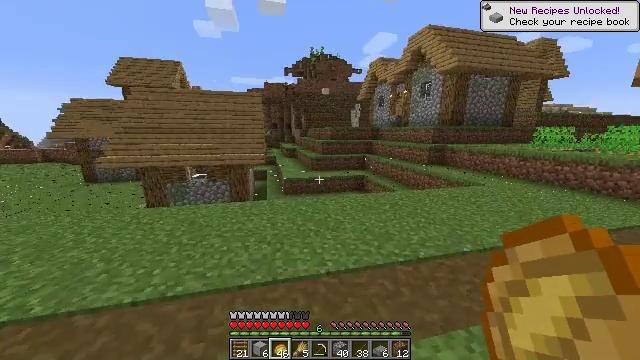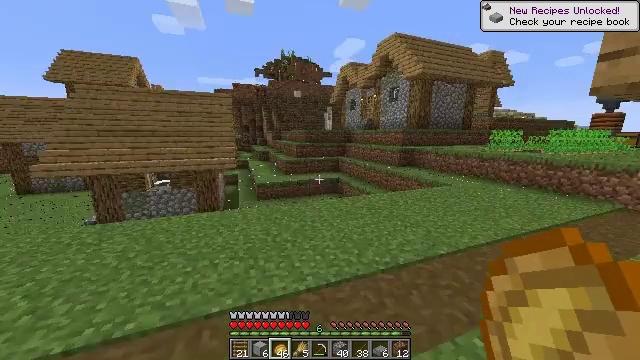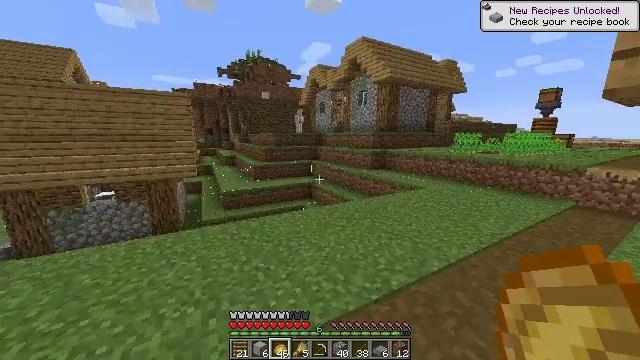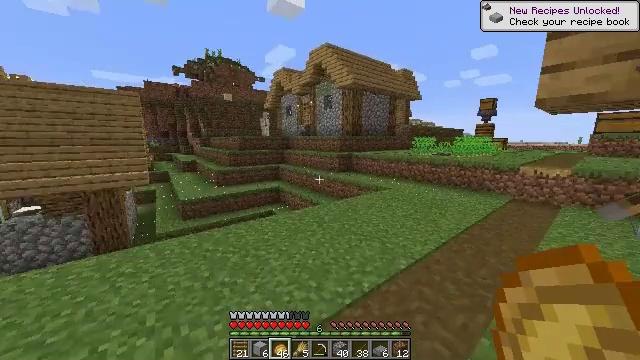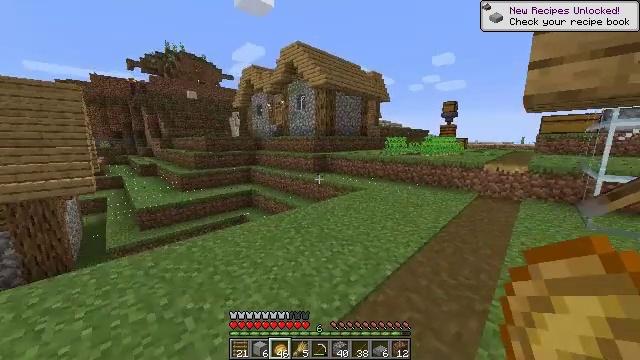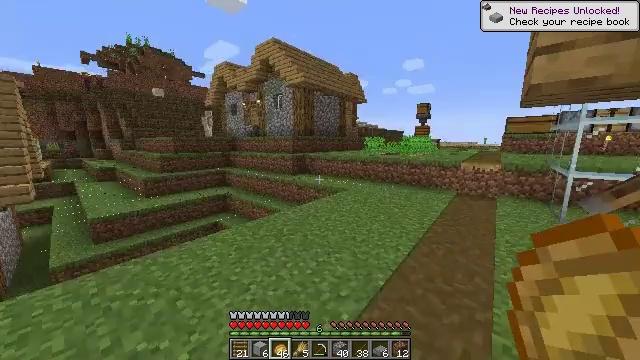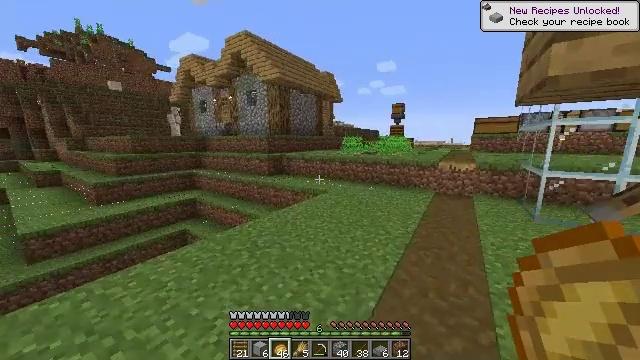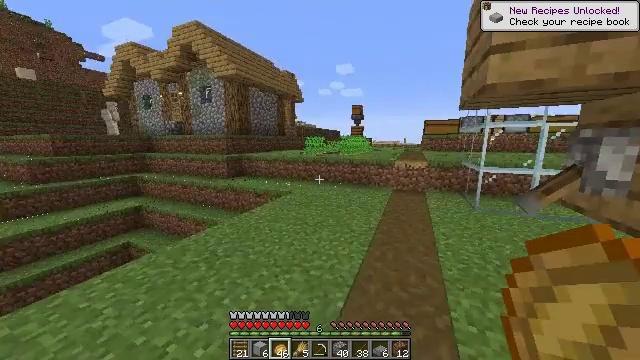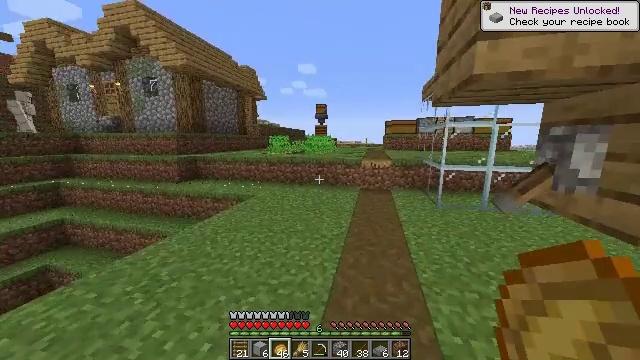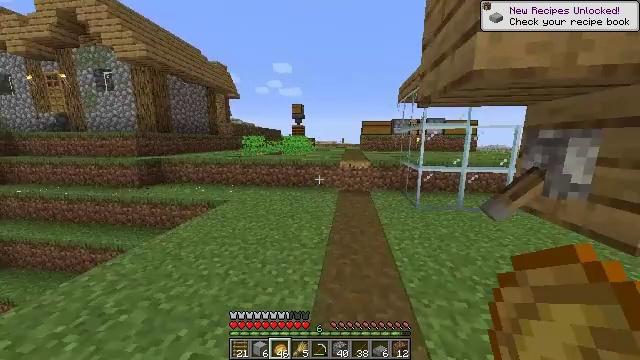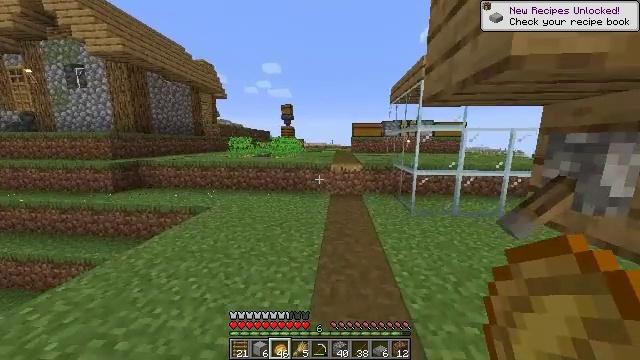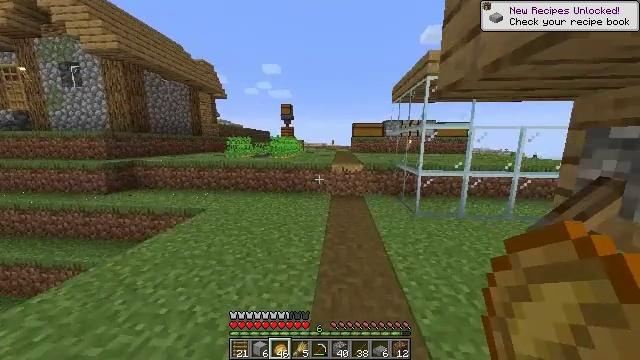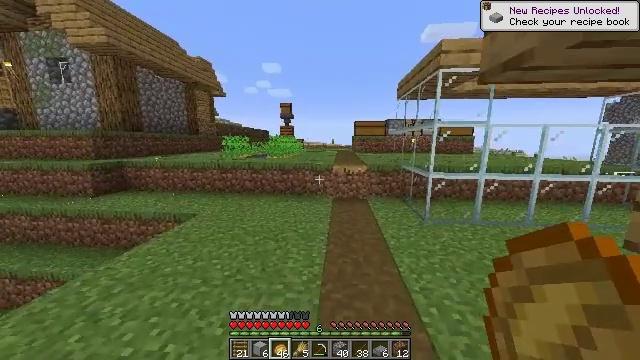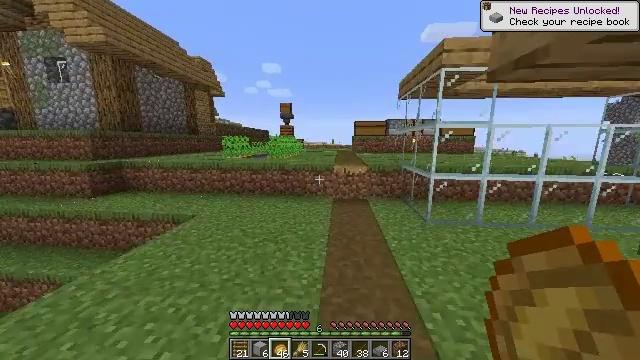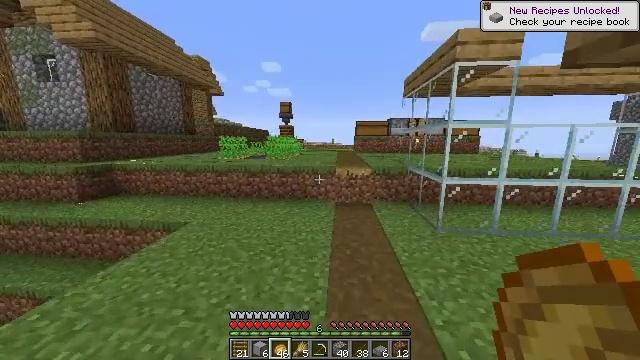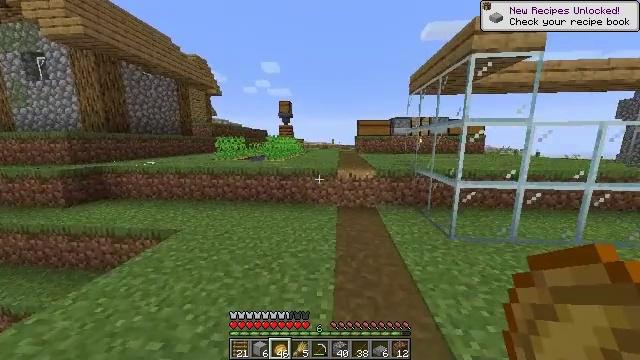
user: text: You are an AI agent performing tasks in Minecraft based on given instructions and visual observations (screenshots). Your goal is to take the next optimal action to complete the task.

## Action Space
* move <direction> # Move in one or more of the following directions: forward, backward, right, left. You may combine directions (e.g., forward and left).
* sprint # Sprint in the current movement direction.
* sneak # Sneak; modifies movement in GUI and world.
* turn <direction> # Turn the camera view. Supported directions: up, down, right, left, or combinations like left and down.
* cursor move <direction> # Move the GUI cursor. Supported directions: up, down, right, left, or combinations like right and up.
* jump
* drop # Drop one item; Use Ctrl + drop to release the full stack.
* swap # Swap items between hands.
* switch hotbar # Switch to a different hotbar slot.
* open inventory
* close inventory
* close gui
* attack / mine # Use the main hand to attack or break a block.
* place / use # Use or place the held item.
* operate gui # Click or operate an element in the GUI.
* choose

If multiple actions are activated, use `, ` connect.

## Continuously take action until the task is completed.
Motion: motion action
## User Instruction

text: Craft some smooth stone slab in the crafting menu.
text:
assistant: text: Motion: move forward, sprint, turn right
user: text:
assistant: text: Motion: move forward, turn right
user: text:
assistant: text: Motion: move forward, turn right
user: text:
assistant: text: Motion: move forward, sprint, turn right
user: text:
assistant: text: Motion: move forward, sprint, turn right
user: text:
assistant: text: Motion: move forward, sprint, turn right
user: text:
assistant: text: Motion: move forward, turn right
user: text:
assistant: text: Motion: move forward, turn right
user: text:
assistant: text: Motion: move forward, sprint, turn right
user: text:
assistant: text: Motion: move forward, sprint, turn right
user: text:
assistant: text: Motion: move forward, sprint
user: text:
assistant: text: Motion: move forward, sprint
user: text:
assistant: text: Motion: move forward
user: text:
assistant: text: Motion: move forward
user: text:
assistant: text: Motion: move forward
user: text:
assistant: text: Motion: move forward
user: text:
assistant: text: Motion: move forward
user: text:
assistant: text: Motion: move forward
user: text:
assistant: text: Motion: move forward
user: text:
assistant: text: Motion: move forward, turn right
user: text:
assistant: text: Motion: move forward, turn right and down
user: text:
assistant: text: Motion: move forward, turn right and down
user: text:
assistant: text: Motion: move forward, turn right and down
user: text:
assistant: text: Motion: move forward, sprint, turn right
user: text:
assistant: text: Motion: move forward, sprint, turn right
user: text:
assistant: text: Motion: move forward and move right, sprint, turn right and up
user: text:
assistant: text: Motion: move forward and move right, turn right
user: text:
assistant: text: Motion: move forward and move right
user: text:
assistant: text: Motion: move forward and move right
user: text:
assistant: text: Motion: move forward and move right